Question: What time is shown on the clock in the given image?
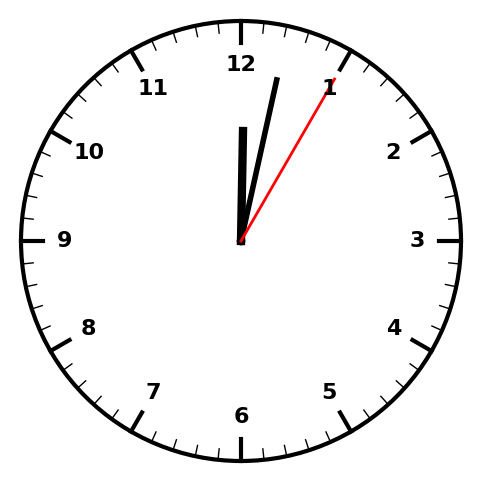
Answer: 12:02:05